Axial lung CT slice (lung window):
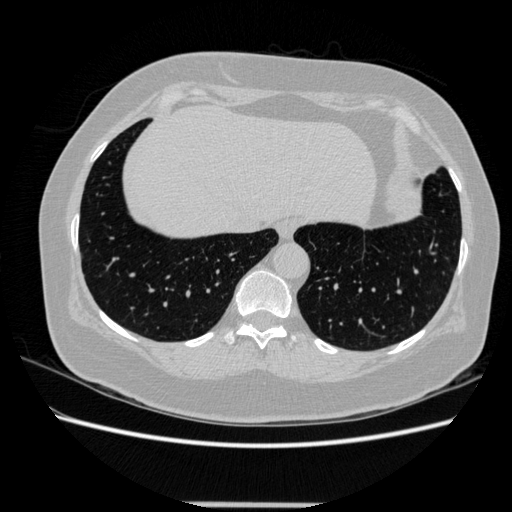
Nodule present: no